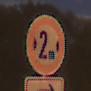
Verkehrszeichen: TatsaechlicheBreite2
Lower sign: RichtungsangabeDurchPfeile5
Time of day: Night
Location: Outdoor (Suburban)
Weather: PartlyCloudy
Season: NotSpecified
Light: Artificial